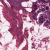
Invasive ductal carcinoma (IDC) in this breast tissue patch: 0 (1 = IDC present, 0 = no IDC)